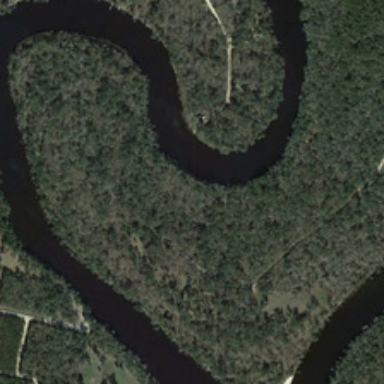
Many green trees are in two sides of a curved river .